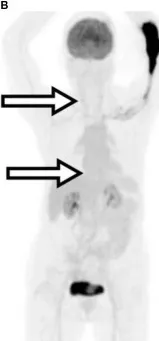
Patient B MIP images. (B) Second re-staging extravasated injection.
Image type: radiology (pet)